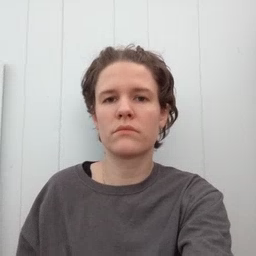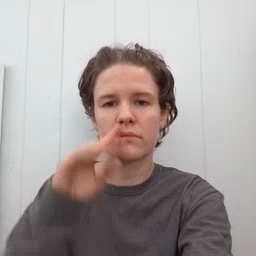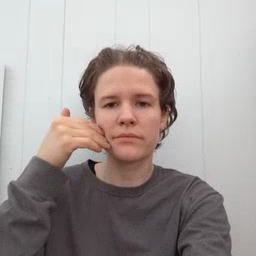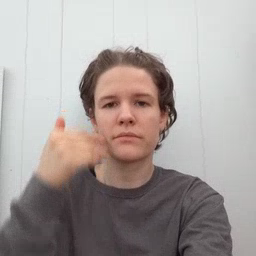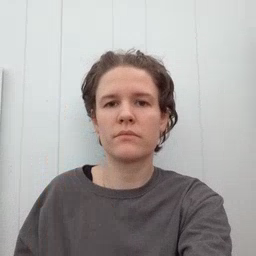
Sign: smile